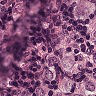
Metastatic tissue present: yes